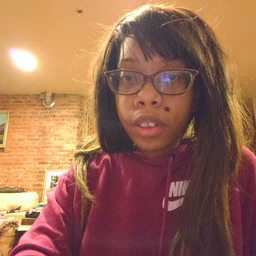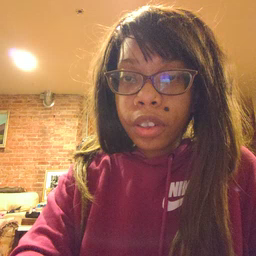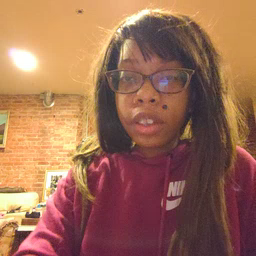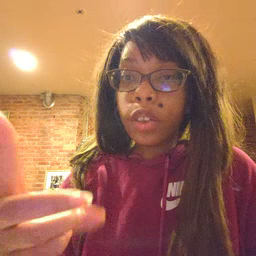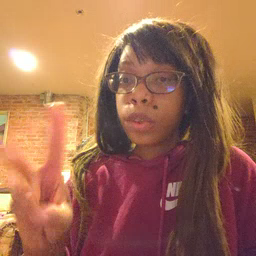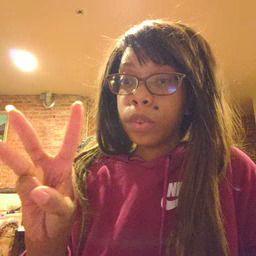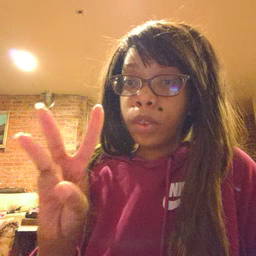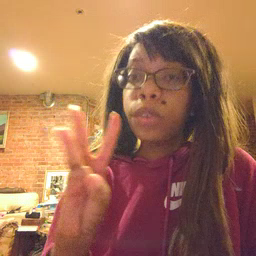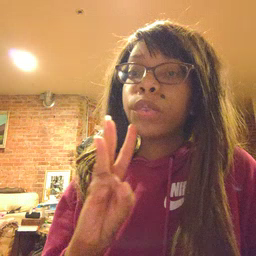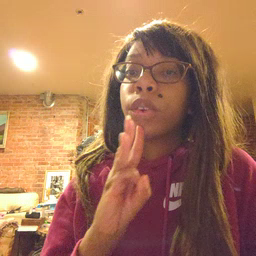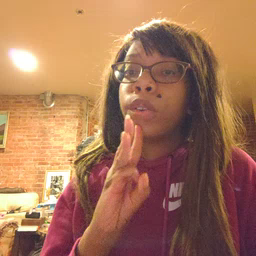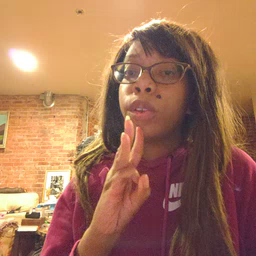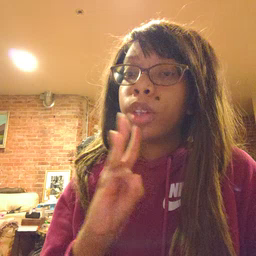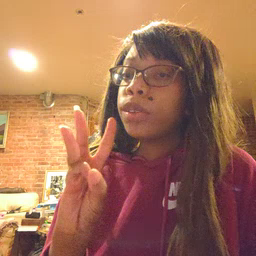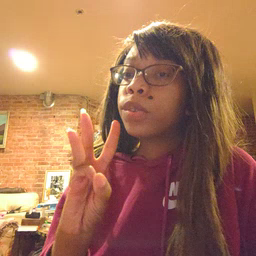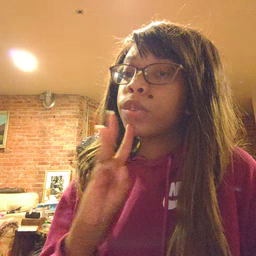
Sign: water